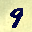
Label: 9